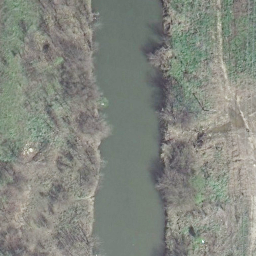
Label: river